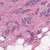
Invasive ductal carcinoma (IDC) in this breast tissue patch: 1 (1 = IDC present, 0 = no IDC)